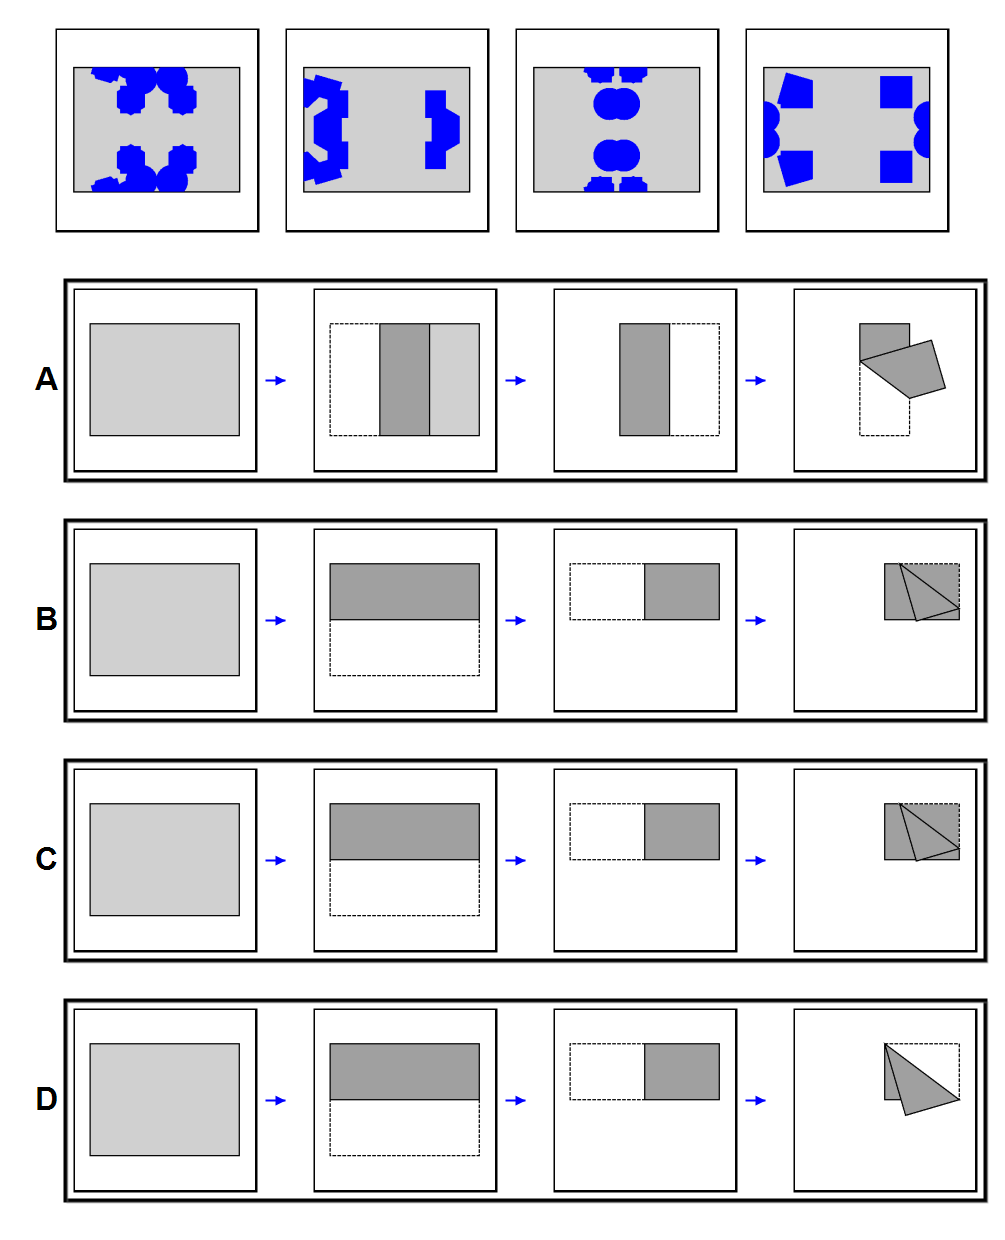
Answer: B